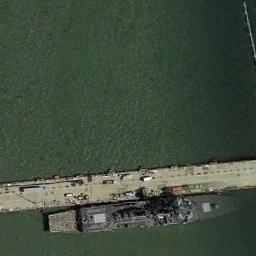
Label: ship